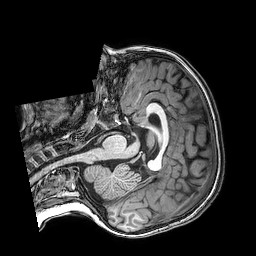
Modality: T1w
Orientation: axial
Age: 6
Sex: male
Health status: healthy